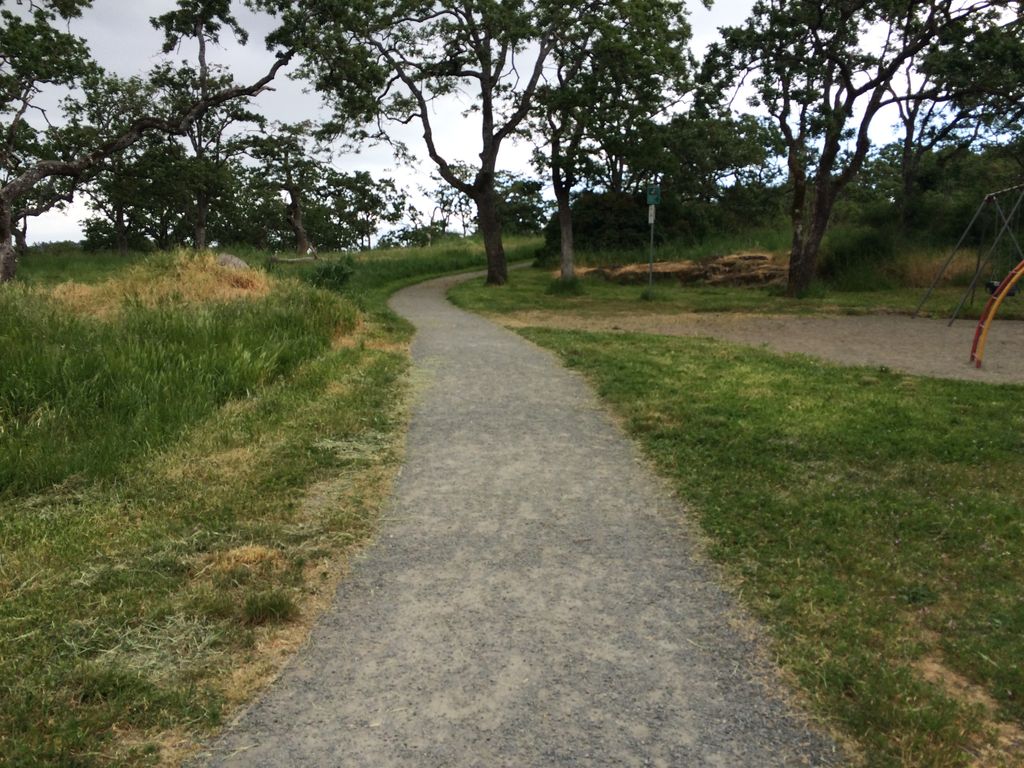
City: victoria